Question: I am receiving an error when running my program, I think specifically about color manipulation in the OpenCV library.
I'm trying to build a program that takes a video feed from a Raspberry Pi camera and analyze it. I want to find the brightest point in the video and calculate the distance and angle the point is at from the center of the video feed.
The project I am doing has the camera pointed at the center of a dark box, with a moving point of light.
I am using OpenCV 4.0.0 and C++ on a Raspberry Pi 3, as well as the <URL> library.
I am taking pointers from <URL> guide, but I am using C++ and a video feed instead of Python and a static image.
'''
raspicam::RaspiCam_Cv Camera;
cv::Mat image;
cv::Mat gray;
int nCount=100;
int nR, nC; // numRows, numCols
cv::Point imgMid;
Vect toCenter;
// for recording brightest part of img
double minVal, maxVal;
cv::Point minLoc, maxLoc;
Camera.set(cv::CAP_PROP_FORMAT, CV_8UC1);
#ifdef DEBUG
cout << "Opening camera..." << endl;
if (!Camera.open()) {
cerr << "Error opening the camera" << endl;
return -1;
}
cout << "Capturing " << nCount << " frames ...." << endl;
#endif
for (int i=0; i< nCount; i++) {
Camera.grab();
Camera.retrieve(image);
nR = image.rows;
nC = image.cols;
imgMid.x = nC / 2;
imgMid.y = nR / 2;
// convert to grayscale image
cv::cvtColor(image, gray, cv::COLOR_BGR2GRAY);
// find x, y coord of brightest part of img
cv::minMaxLoc(gray, &minVal, &maxVal, &minLoc, &maxLoc);
// calculate vector to the center of the camera
toCenter.first = distBtwn(imgMid.x, maxLoc.x, imgMid.y, maxLoc.y);
toCenter.second = angle(imgMid.x, maxLoc.x, imgMid.y, maxLoc.y);
'''
I expect the program to take a frame of the video feed, convert it to grayscale, find the brightest part of the frame, and finally do some calculations to find the distance to the center of the frame and angle of the point from the positive x-axis.
This is the error

I apologize for the phone camera, but I am working with somebody else in a different city, where they have the testing equipment (I am the coder) and this is what they sent me.
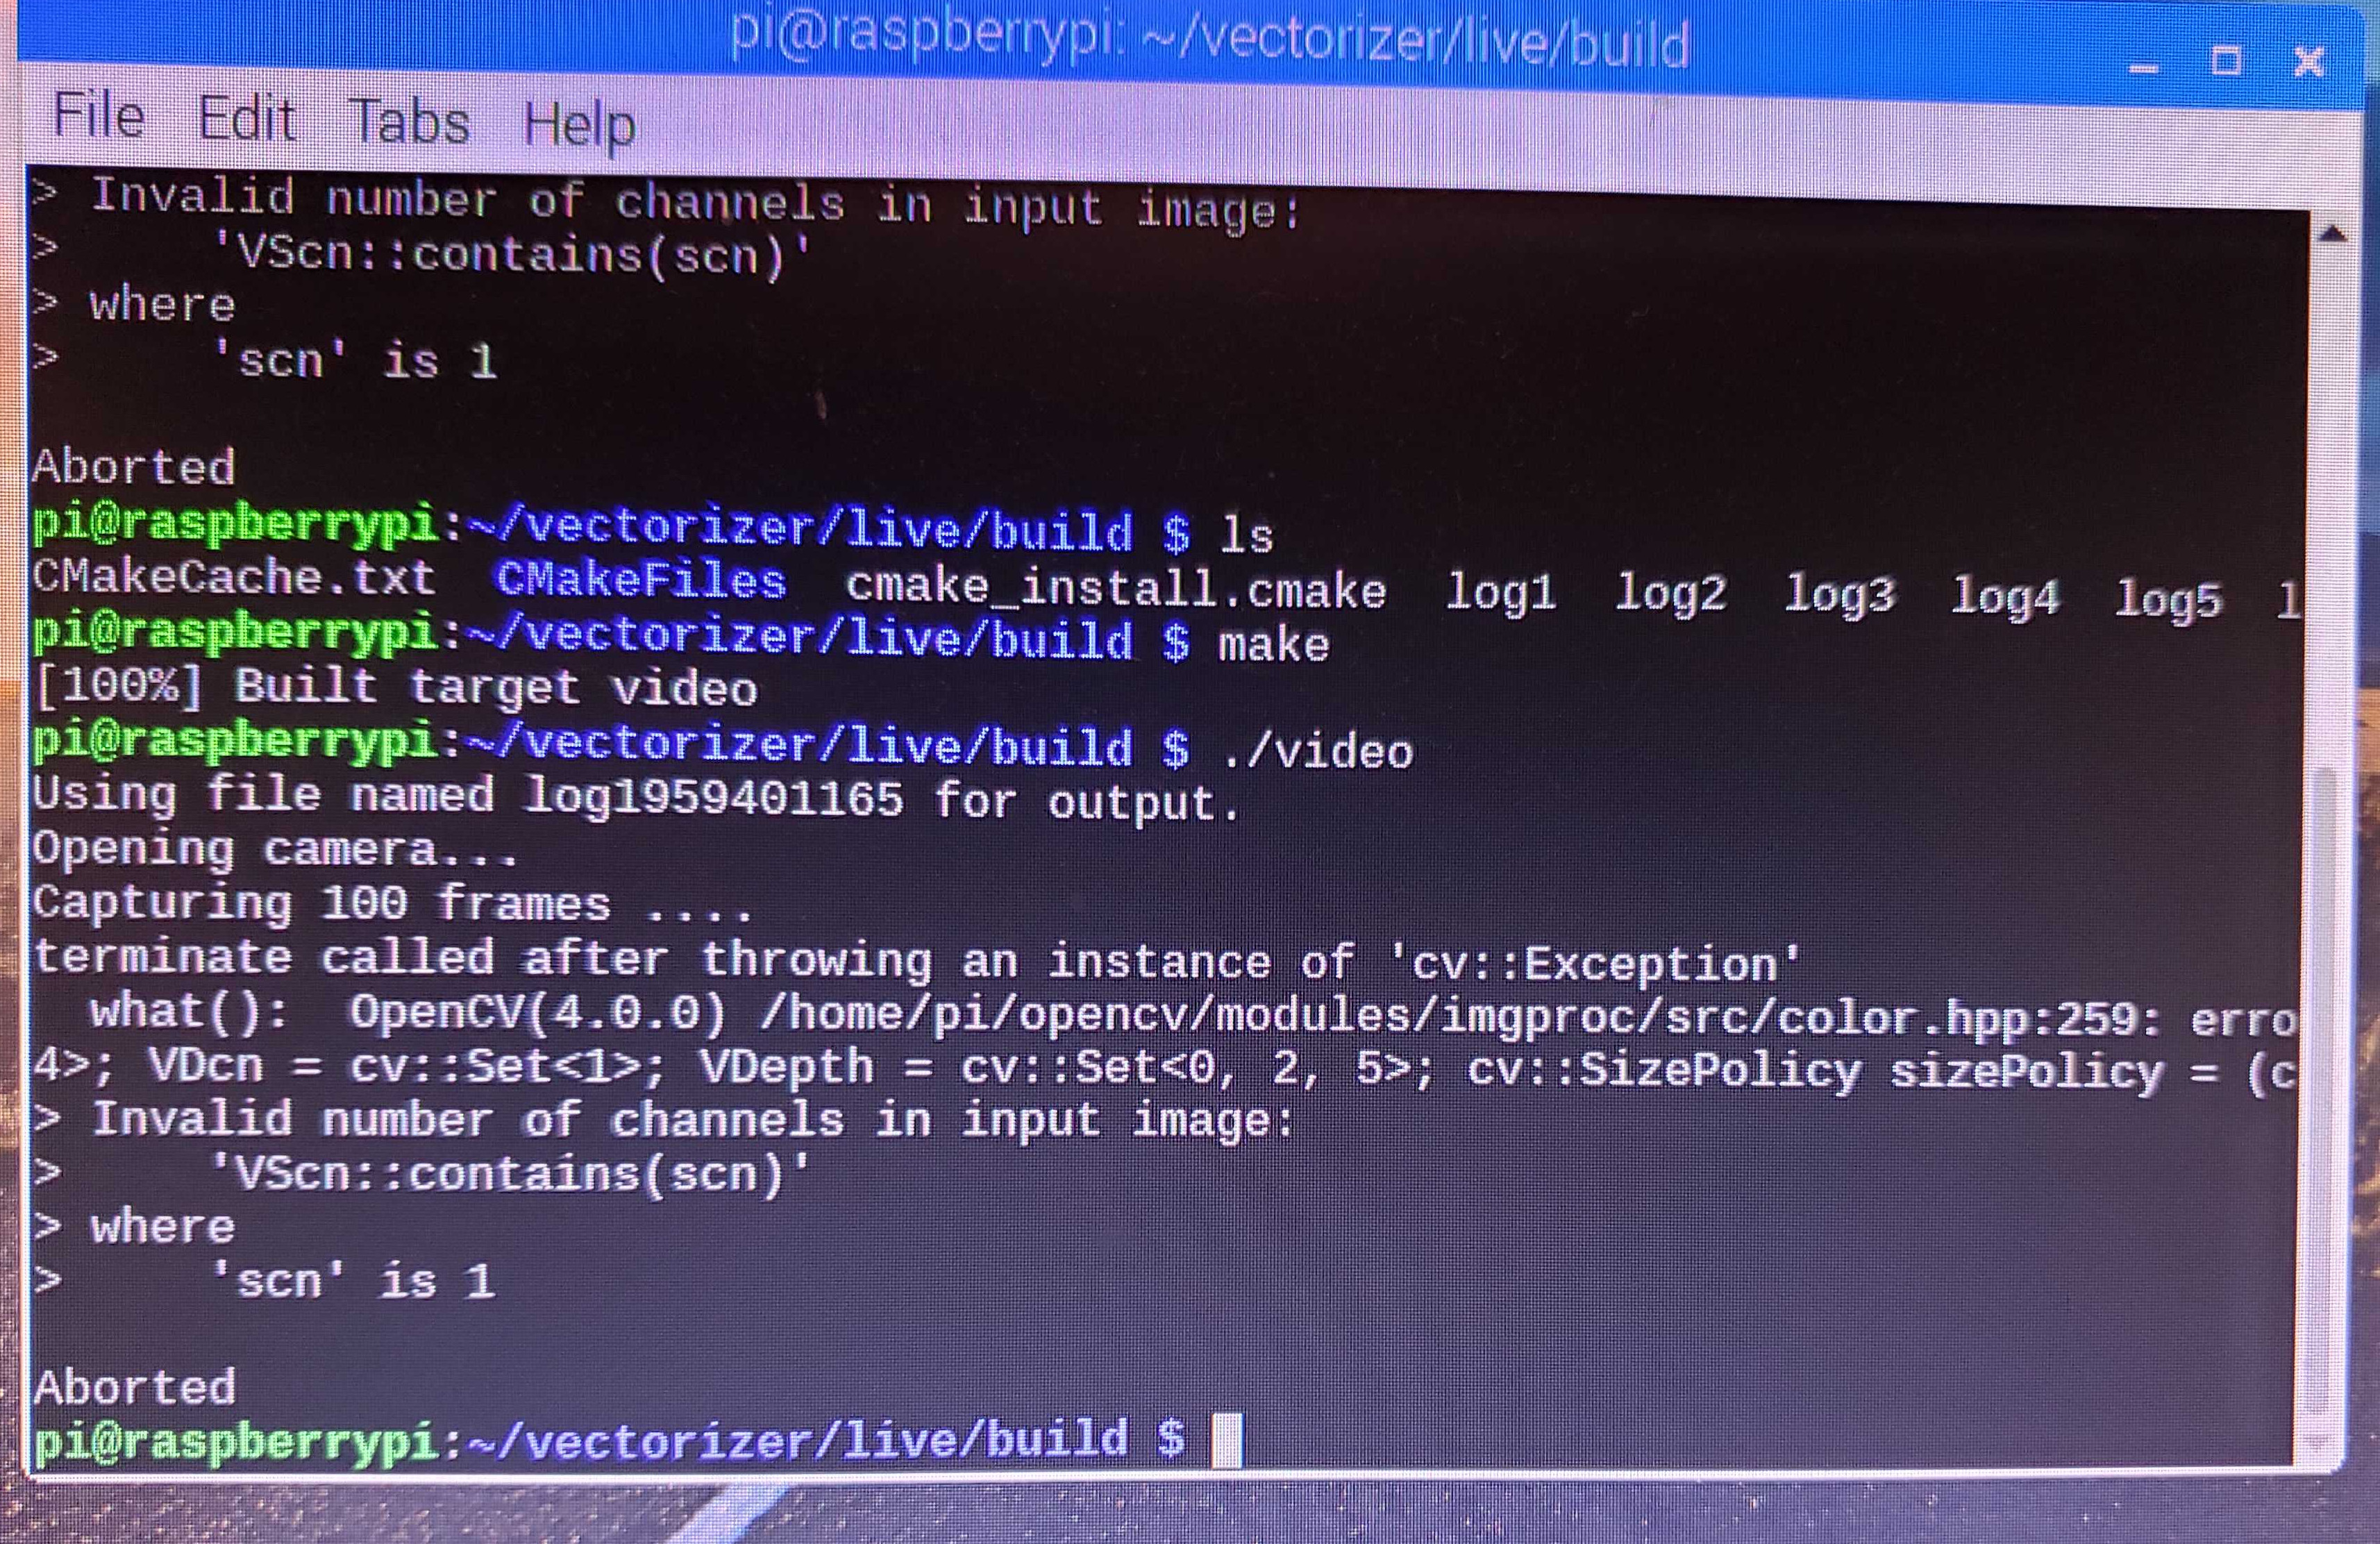
Answer: As error message said, the image given in input to the color conversion function has an invalid number of channels.
The point is that you are acquiring frames as single 8bit channel
'''
Camera.set(cv::CAP_PROP_FORMAT, CV_8UC1)
'''
and then you try to convert this frame in grayscale
'''
cv::cvtColor(image, gray, cv::COLOR_BGR2GRAY)
'''
You have 2 easy options to solve this issue:
1. you change the camera acquisition format in order to have color information in your frames, for example using CV_32S or CV_32F
2. you skip the color conversion as you already have grayscale image, thus no need to convert it.
<URL>